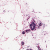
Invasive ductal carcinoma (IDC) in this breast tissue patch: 0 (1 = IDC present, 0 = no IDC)